Field crop: maize
Growth stage: 2
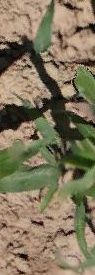
Species: maize